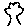
Label: tree